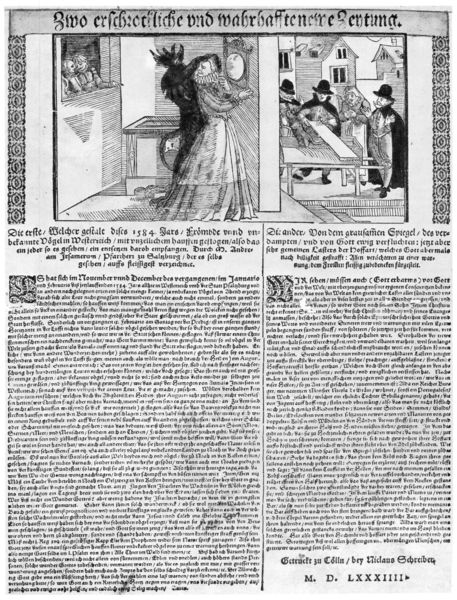
Titel: Zwo erschrockliche vnd wahrhaffte newe Zeytung
Standort: Zürich.
Institution: Wickiana
Schlagwörter: dunkel, mann, schatten, umhang, weiß, menschen, stadt, fenster, frau, grau, hut, hüte, kleid, männer, raum, schwarz, tisch, tür, zimmer, blick, dach, dame, gebäude, haus, herren, alt, gericht, wand, hinrichtung, mensch, rahmen, bild, spiegel, tischbein, häuser, gewand, blatt, gotik, kinder, oval, deutschland, schwanz, holzschnitt, schrift, bilder, zwei, dorf, dächer, giebel, grafik, graphik, klein, spalten, türe, rand, treppe, karikatur, deutsch, stube, stufen, kammer, podest, silouette, melone, buch, groß, brett, druck, lithographie, schwarz weiss, radierung, schrafur, stich, seite, illustration, text, zeitung, buchstabe, buchstaben, bürger, initiale, überschrift, dämon, krause, tinte, buchdruck, buchseite, holzbrett, zacken, fisch, verführung, handwerk, handwerker, sarg, schreiner, hellgrau, teufel, umhänge, heilige, zeilen, melonen, kupferstich, szenen, fraktur, klien, hexe, zeile, latein, prozess, tiefdruck, reformation, buchillustration, folter, inquisition, artikel, majuskel, beinkleid, inkunabel, bildfeld, unleserlich, spiegeö, zimmerleute, schwazweiß, anfangsbuchstaben, förner, gwerät, initilen, kopf verdrehen, schwarzer umhang, silie, sopalten, speigel, 1584, 14. jahrhundert, mittelalterliche darstellung, bleiwüste, 1634, beobachterschrift, hexenjadg